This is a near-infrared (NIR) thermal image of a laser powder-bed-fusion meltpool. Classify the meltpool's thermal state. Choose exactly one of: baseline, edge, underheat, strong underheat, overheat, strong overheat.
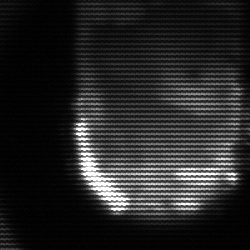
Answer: baseline